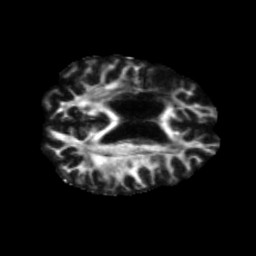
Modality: FA
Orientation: axial
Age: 68
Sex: female
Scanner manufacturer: siemens
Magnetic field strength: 3 T
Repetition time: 5.47 s
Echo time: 0.0854 s